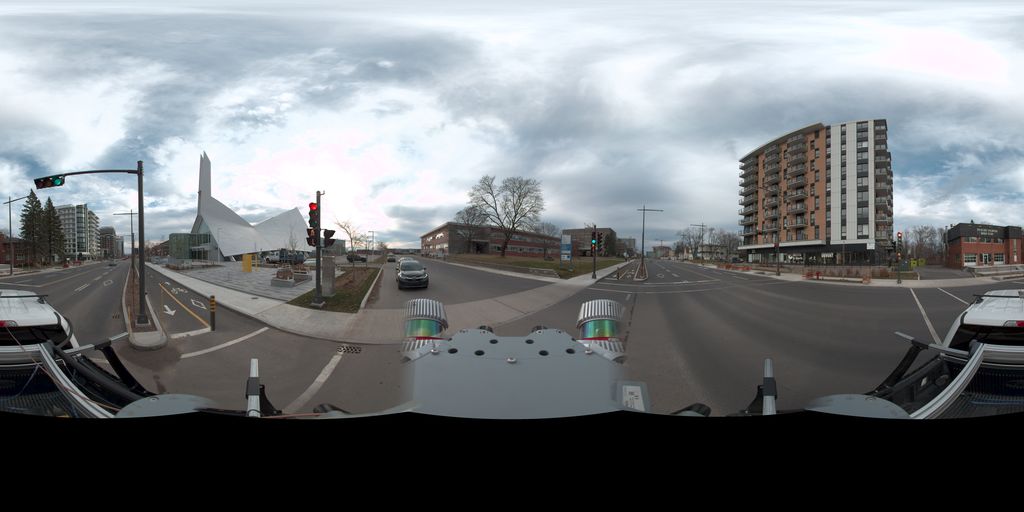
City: quebec_city